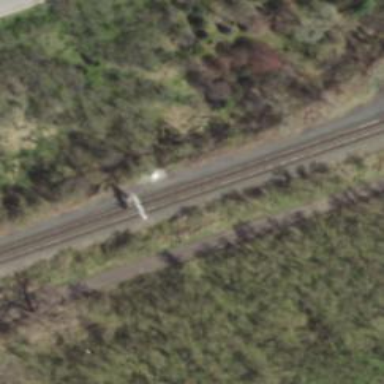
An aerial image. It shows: Railway track.